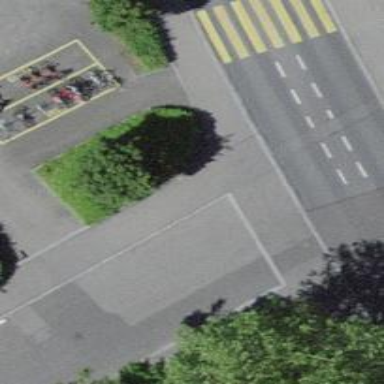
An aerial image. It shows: Bicycle rental facility.